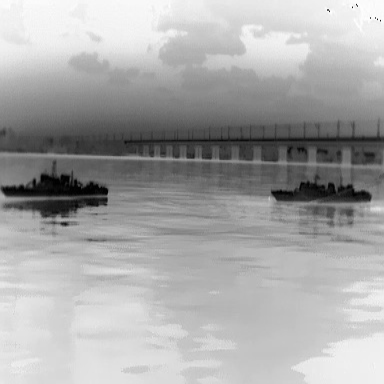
There are two warships in the infrared image.